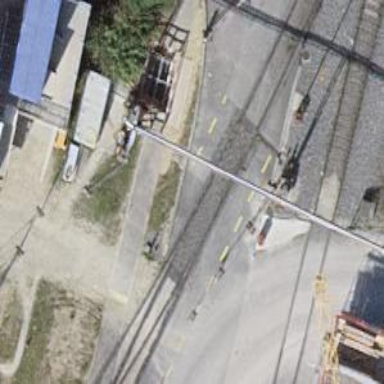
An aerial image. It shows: Railway switch.